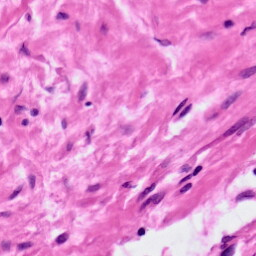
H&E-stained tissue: Ovarian